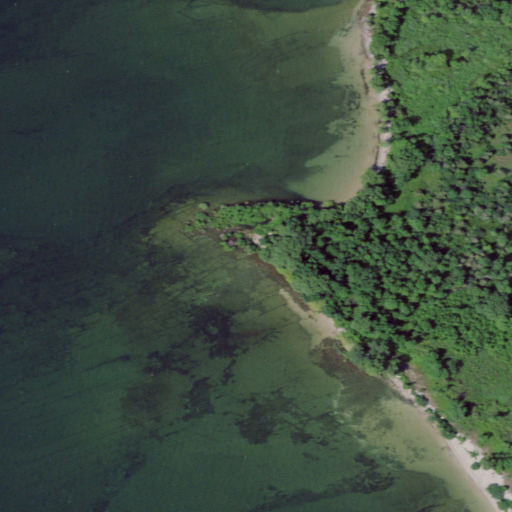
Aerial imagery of beach in New York named El Dorado Beach containing open water, woody wetlands, herbaceous wetlands, barren land, pasture, deciduous forest, and mixed forest